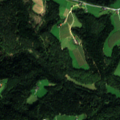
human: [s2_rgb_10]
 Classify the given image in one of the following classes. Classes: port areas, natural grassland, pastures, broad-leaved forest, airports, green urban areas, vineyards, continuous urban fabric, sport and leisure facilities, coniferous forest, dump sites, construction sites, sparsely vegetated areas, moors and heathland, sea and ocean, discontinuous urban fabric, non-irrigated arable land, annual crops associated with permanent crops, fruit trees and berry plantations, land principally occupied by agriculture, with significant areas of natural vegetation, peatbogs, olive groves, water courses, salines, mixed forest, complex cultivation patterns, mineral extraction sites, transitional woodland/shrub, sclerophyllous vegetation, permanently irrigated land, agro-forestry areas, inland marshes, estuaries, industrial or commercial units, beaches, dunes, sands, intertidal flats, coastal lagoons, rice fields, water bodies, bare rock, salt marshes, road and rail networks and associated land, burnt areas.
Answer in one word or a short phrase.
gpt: pastures, complex cultivation patterns, coniferous forest, mixed forest